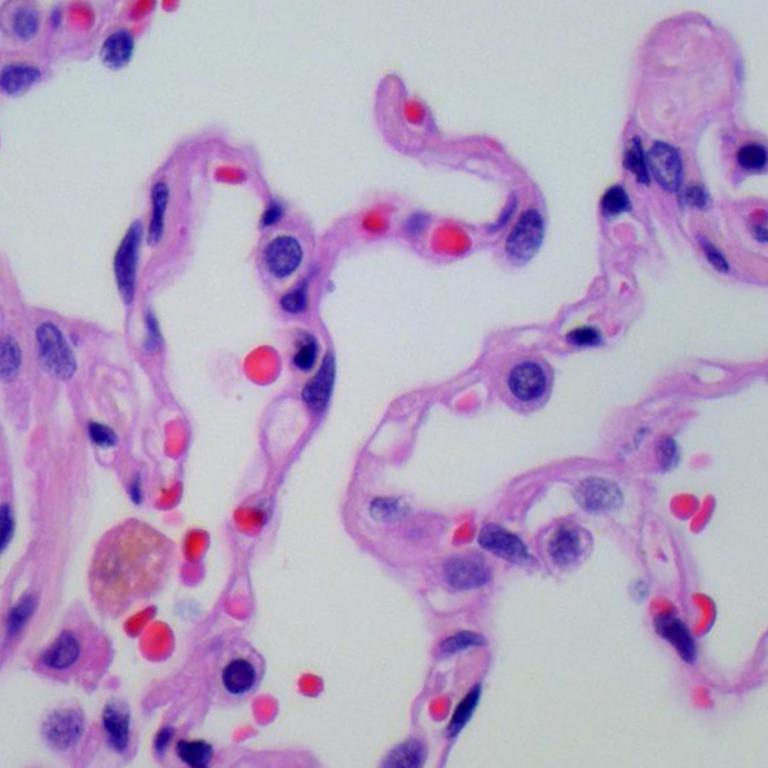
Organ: lung
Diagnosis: benign